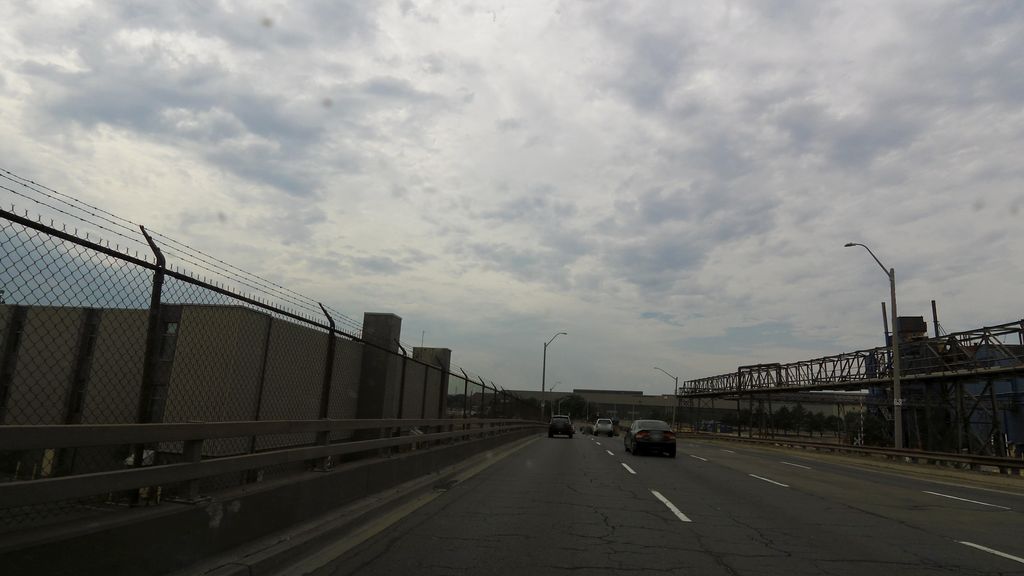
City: hamilton